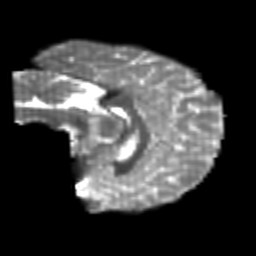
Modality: T2w
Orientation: sagittal
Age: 24
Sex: female
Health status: healthy
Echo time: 0.074 s